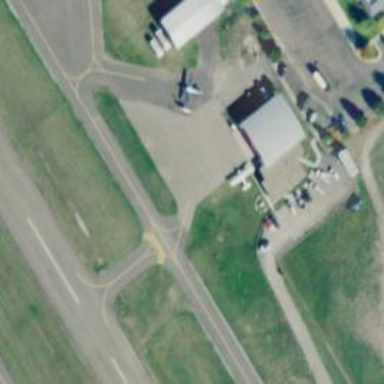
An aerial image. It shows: Taxiway at the airport with asphalt surface.